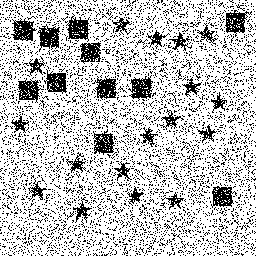
Squares: 11
Triangles: 0
Stars: 17
Total shapes: 28